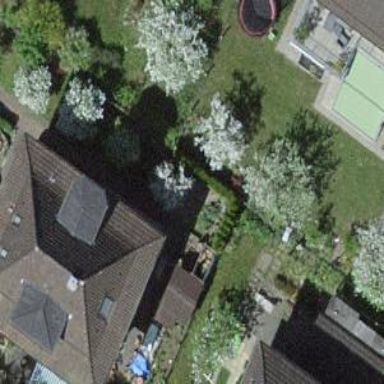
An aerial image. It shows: Hipped roof house.